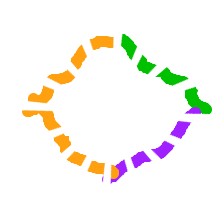
Shape: rhombus